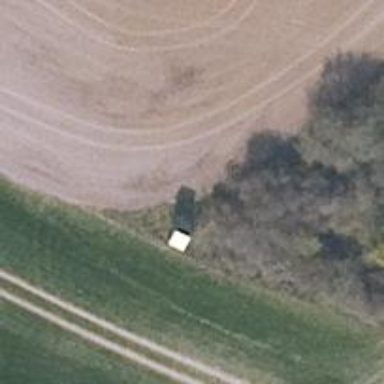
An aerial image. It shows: Hunting stand.